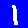
Digit: 1